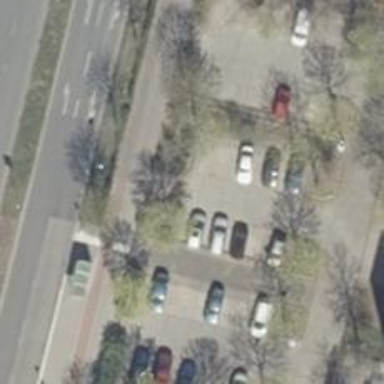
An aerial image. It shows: Concrete parking aisle on service road.